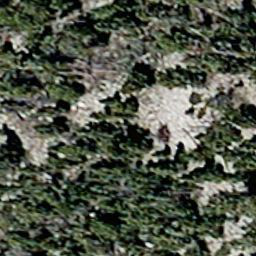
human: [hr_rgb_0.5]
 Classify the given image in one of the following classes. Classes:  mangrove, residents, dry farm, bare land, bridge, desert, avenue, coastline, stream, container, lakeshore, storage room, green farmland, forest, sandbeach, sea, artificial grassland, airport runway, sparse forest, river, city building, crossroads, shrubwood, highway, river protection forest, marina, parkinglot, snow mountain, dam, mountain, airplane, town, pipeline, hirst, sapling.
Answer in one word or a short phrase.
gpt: sparse forest